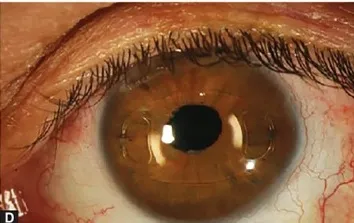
Preoperative ultrasound biomicroscopy showing contact between the anterior edge of the IOL optic, and ,the posterior surface of the iris (arrow).
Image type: medical_photograph (other_medical_photograph)